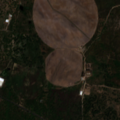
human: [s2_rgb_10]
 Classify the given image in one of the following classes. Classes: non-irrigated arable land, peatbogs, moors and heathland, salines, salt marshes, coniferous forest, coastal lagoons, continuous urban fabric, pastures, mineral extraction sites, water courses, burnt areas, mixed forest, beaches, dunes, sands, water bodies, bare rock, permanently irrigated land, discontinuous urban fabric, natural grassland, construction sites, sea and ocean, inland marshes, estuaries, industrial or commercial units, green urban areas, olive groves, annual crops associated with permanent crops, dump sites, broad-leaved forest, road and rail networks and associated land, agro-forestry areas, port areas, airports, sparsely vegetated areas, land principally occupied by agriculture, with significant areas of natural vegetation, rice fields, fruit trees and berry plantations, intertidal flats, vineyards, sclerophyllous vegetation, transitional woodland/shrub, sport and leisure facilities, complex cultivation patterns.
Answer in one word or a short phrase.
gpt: continuous urban fabric